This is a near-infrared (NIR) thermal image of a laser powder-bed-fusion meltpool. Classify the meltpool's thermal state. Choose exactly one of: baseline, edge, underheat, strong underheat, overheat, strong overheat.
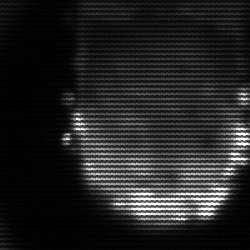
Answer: baseline